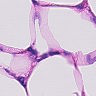
Metastatic tissue present: no